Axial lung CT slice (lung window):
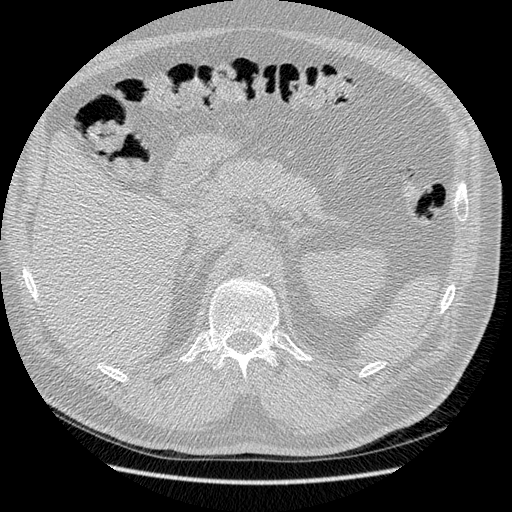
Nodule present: no